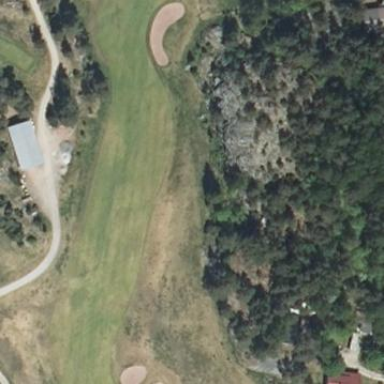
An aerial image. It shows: Grassy area designated as golf fairway.